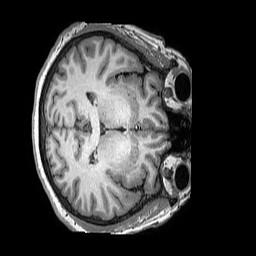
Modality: T1w
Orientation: axial
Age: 53
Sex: female
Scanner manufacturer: philips
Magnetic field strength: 3 T
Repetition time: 0.006579 s
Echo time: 0.002957 s